Brain MRI, t2w sequence, axial 2D slice.
Patient: age 18, sex M, weight 78 kg, height 1.78 m
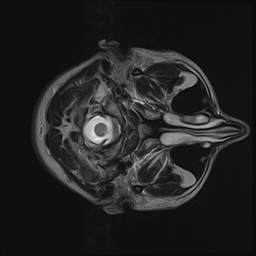